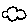
Label: cloud